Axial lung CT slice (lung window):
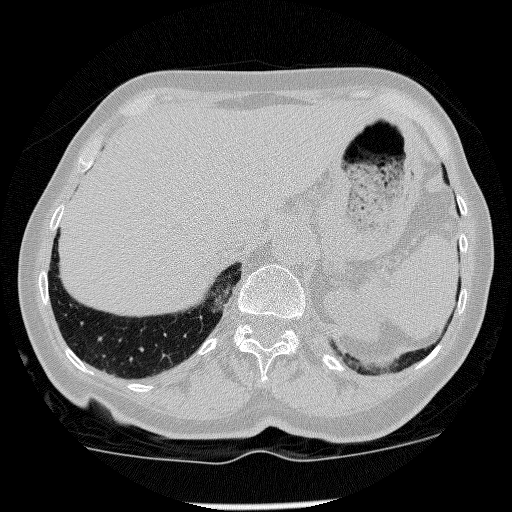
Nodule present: no